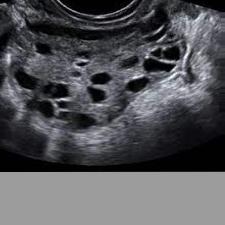
Label: infected